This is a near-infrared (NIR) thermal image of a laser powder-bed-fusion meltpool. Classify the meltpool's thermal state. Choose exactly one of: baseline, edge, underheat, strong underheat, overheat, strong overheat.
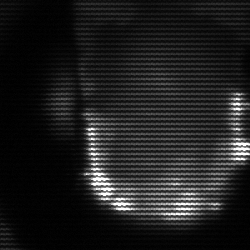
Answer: baseline